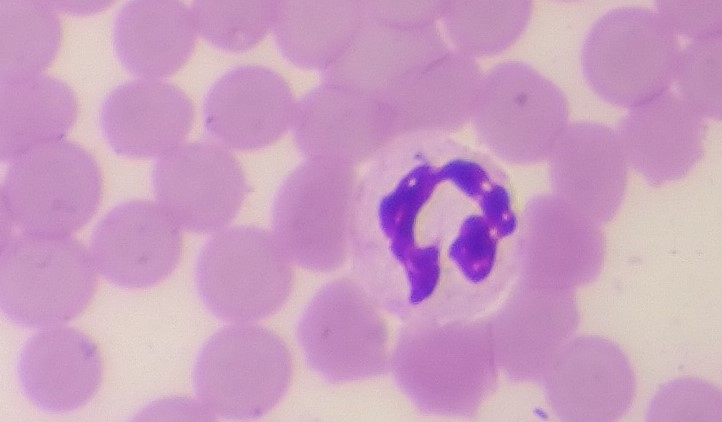
White blood cell type: Neutrophil